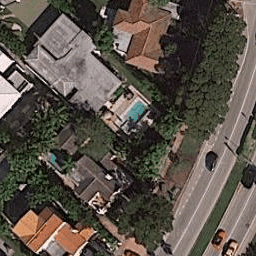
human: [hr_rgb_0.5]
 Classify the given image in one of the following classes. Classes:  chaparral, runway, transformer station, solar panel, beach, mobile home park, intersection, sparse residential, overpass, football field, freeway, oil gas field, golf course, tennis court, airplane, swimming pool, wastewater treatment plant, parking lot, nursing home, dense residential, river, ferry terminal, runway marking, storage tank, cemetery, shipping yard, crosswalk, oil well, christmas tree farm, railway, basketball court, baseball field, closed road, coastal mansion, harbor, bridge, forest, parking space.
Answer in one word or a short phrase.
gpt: coastal mansion